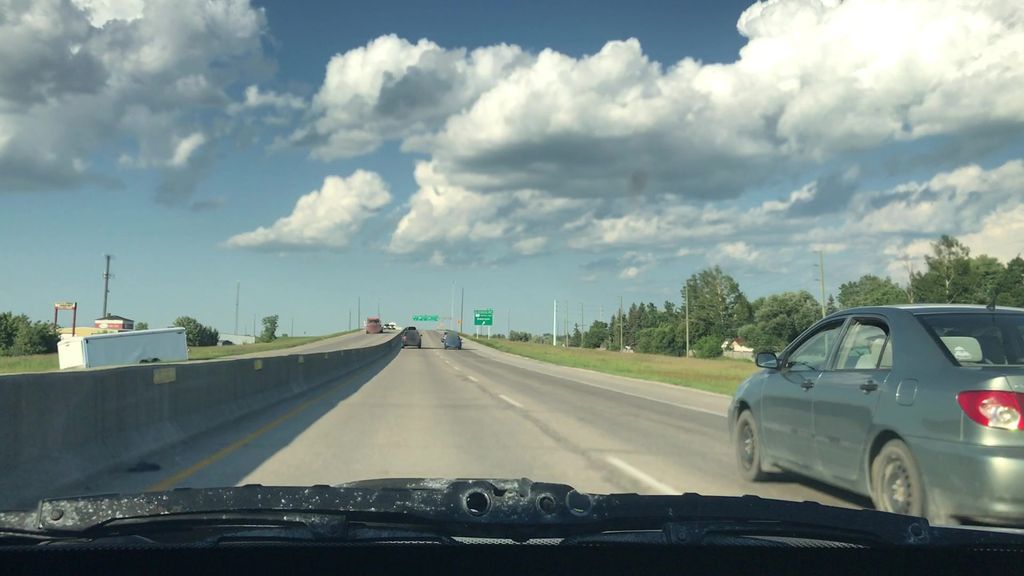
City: winnipeg